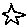
Label: star